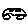
Label: car